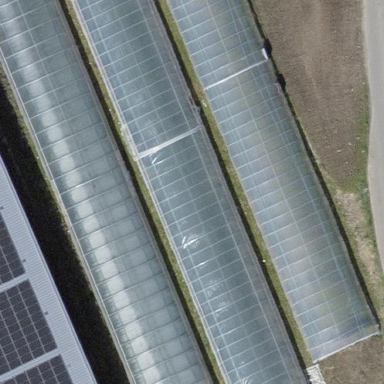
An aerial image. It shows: Greenhouse.